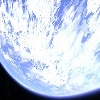
Label: cloud